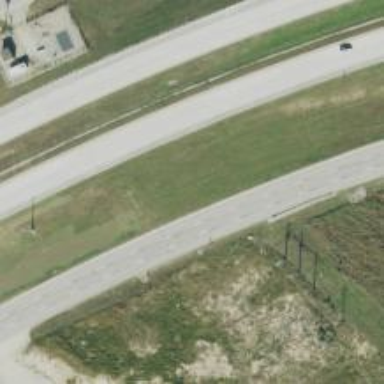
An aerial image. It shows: Secondary road with frontage road.